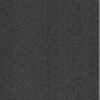
Label: dusty